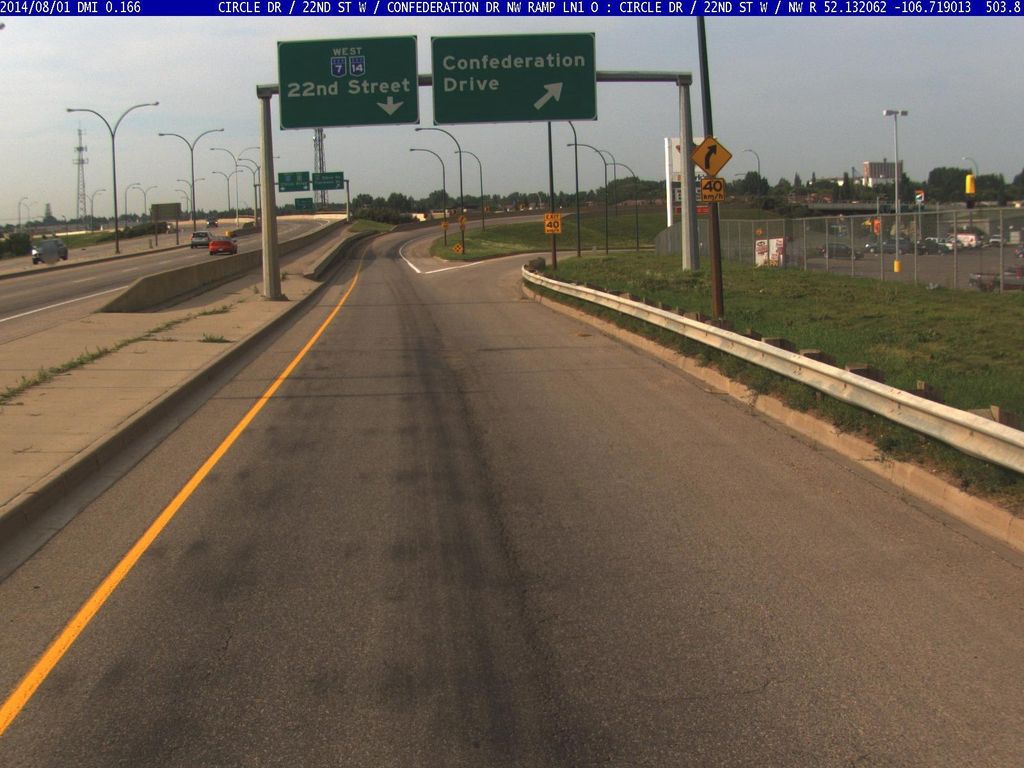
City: saskatoon